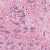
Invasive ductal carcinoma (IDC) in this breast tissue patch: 1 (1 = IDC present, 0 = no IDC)